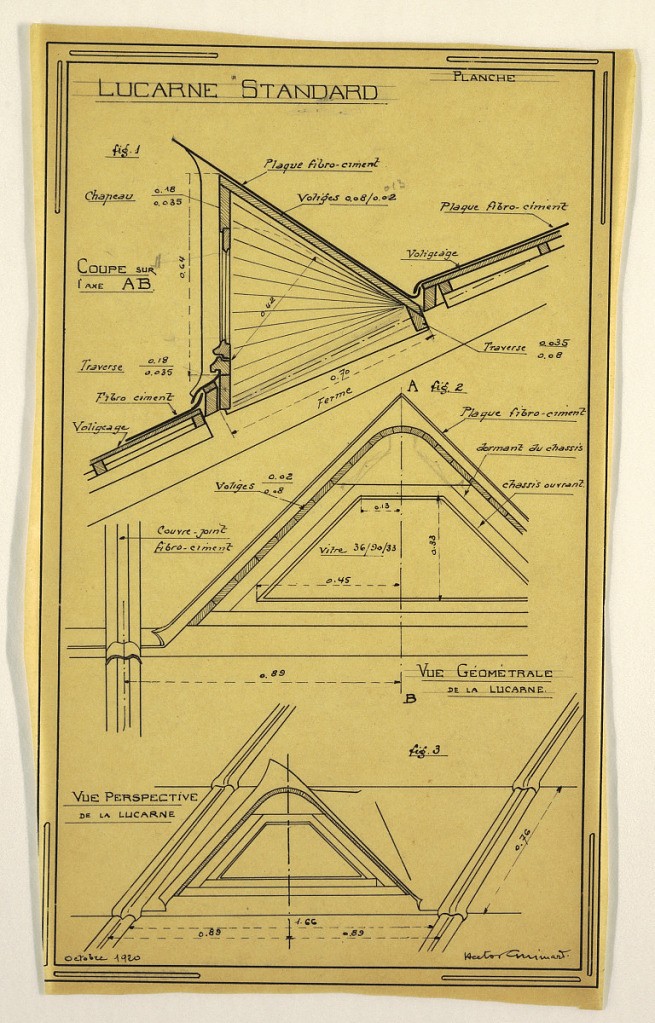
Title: Design for a Mass-Operational House Designed by Hector Guimard, Skylight Construction
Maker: Hector Guimard, French, 1867–1942
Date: October 1920
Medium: Pen and black ink, graphite on tracing paper
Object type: Drawing
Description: Design for a mass-operational house by Guimard, detailing the construction of a skylight.